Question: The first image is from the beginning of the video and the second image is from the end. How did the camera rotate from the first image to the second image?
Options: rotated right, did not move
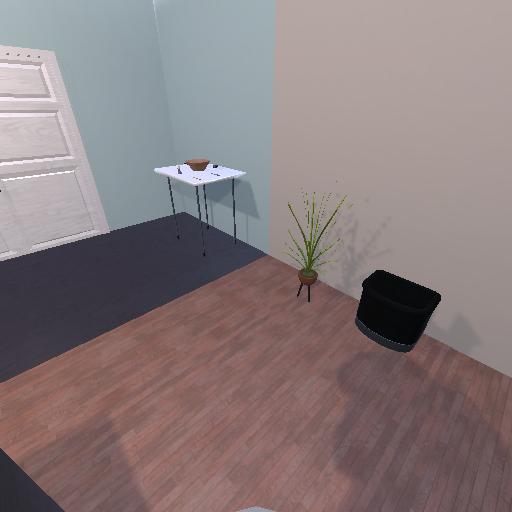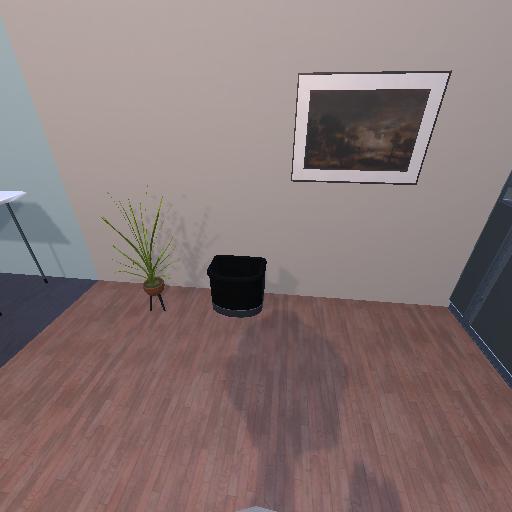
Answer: rotated right